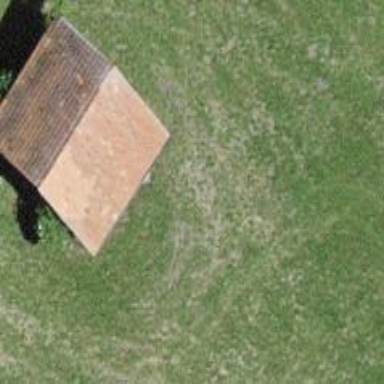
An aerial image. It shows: Rural barn.